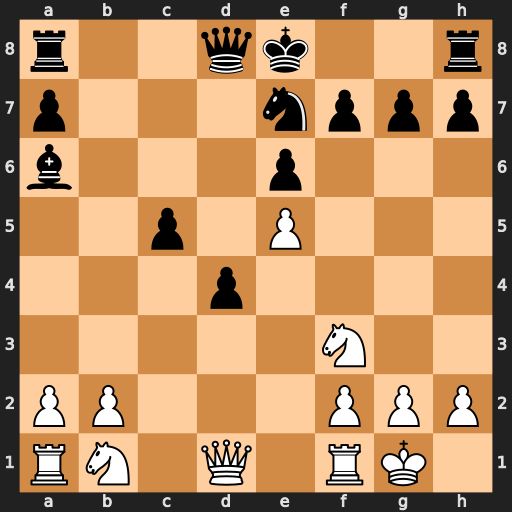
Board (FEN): r2qk2r/p3nppp/b3p3/2p1P3/3p4/5N2/PP3PPP/RN1Q1RK1
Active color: w
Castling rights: kq
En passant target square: -
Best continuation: Qa4+ Qd7 Qxa6